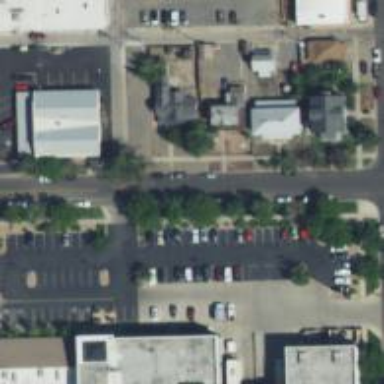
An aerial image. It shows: Parking space is available.